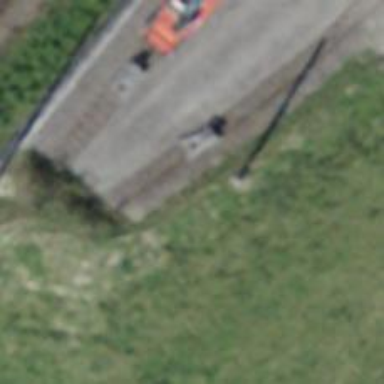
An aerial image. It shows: Railway buffer stop.